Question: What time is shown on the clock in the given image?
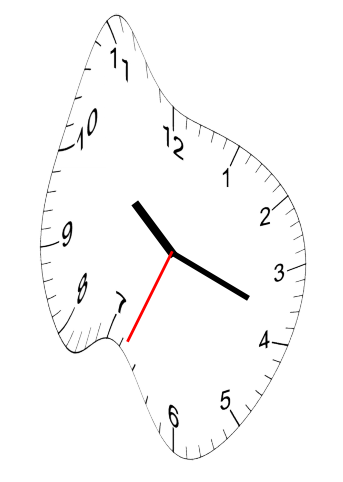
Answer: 10:18:34